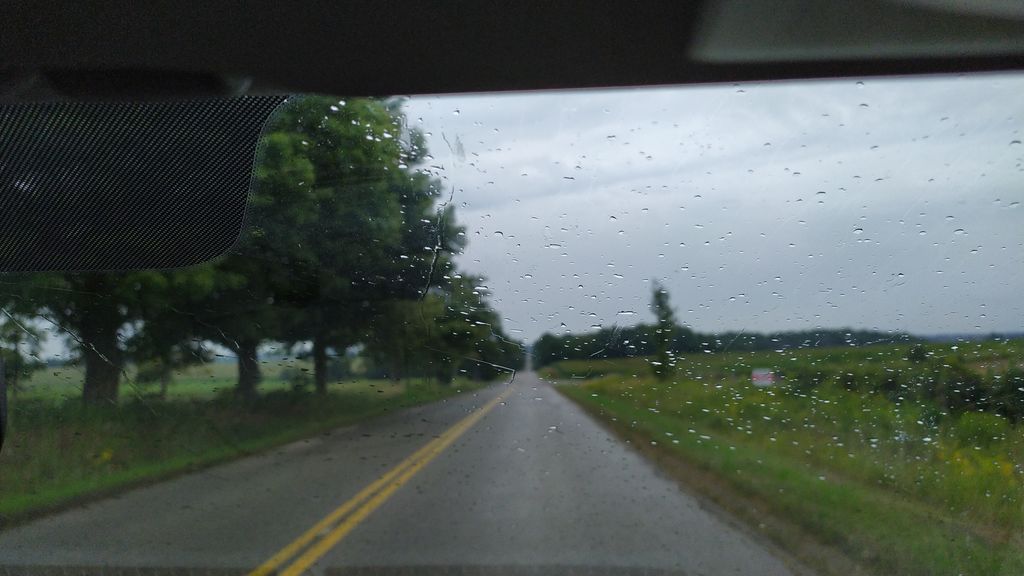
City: kitchener-waterloo